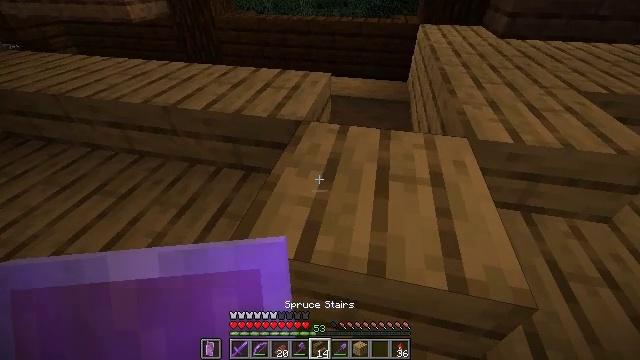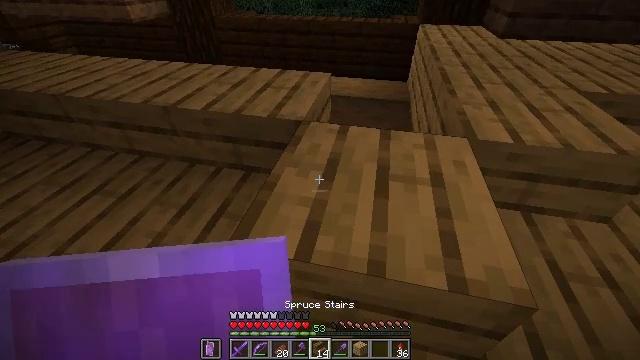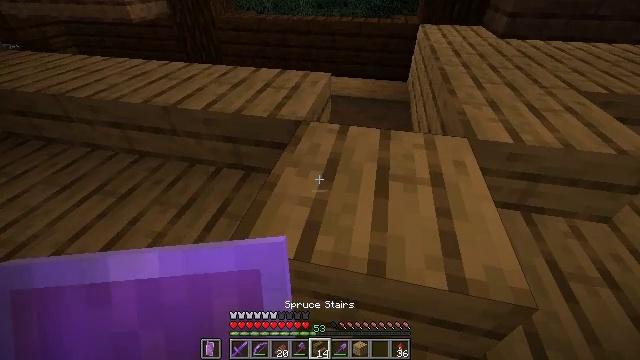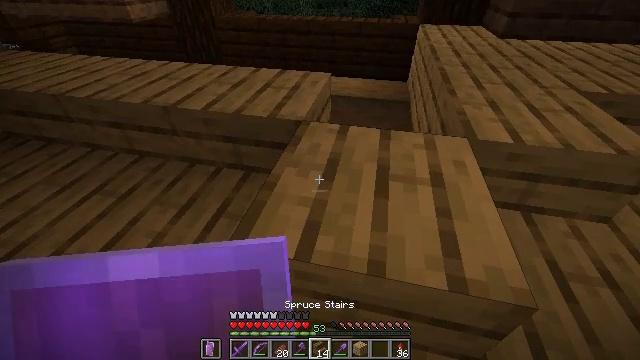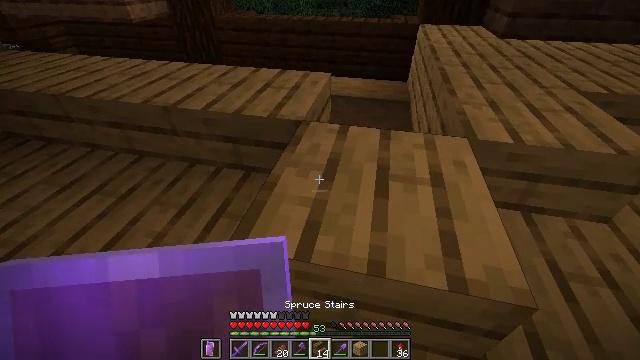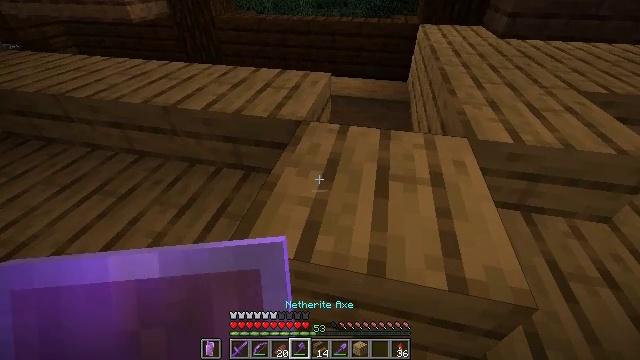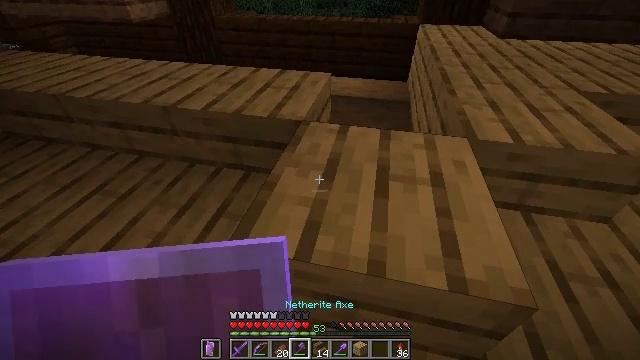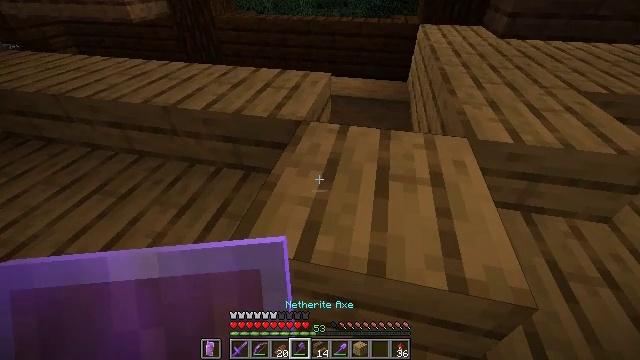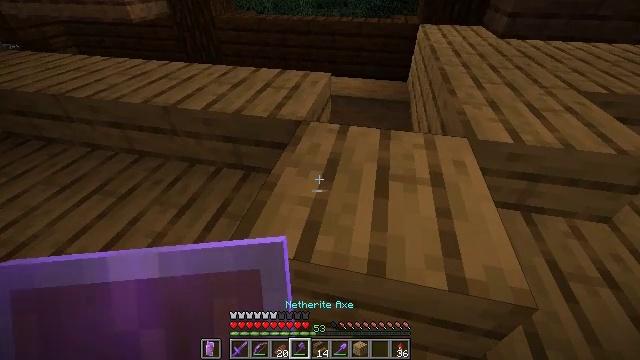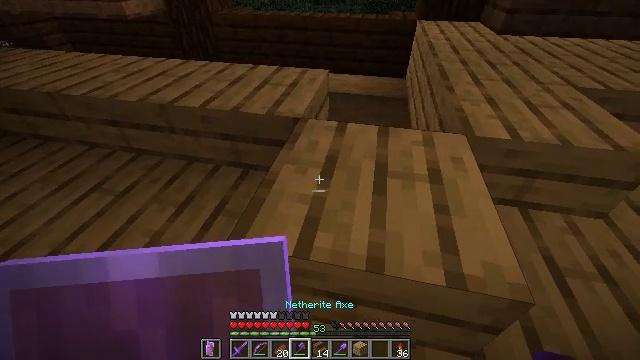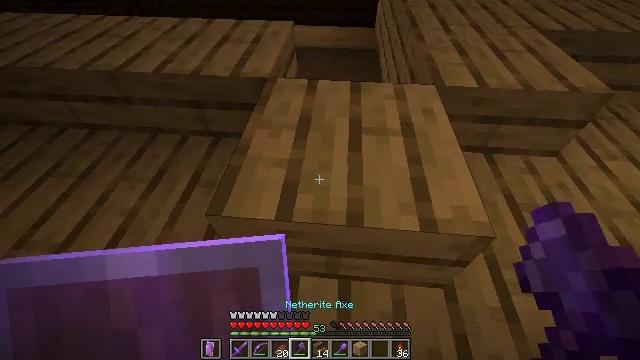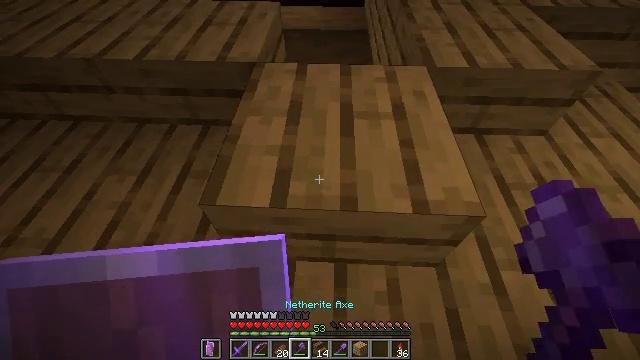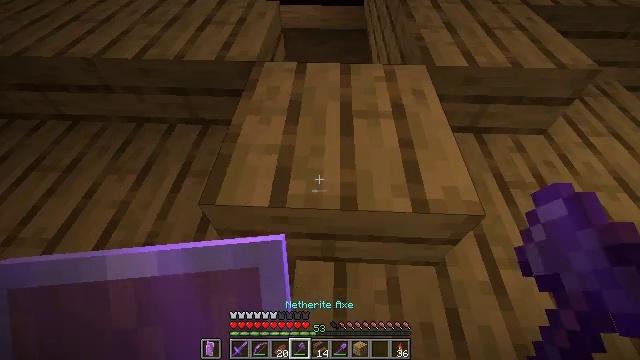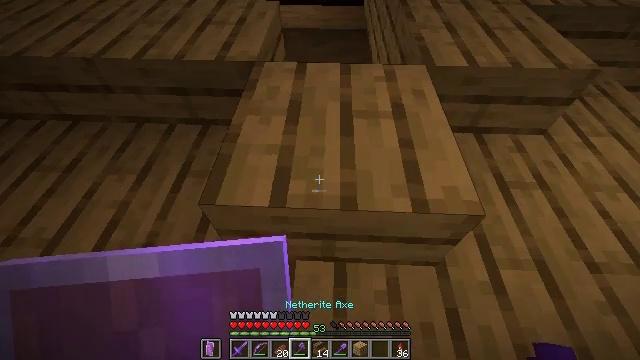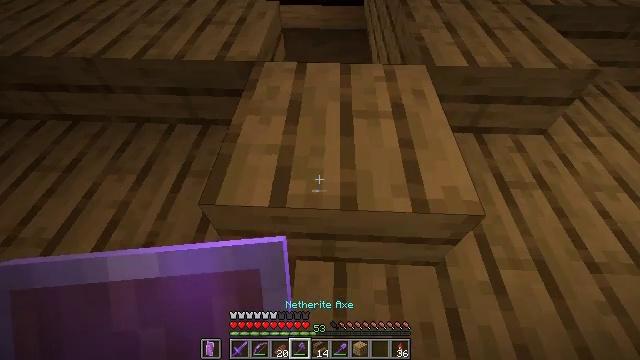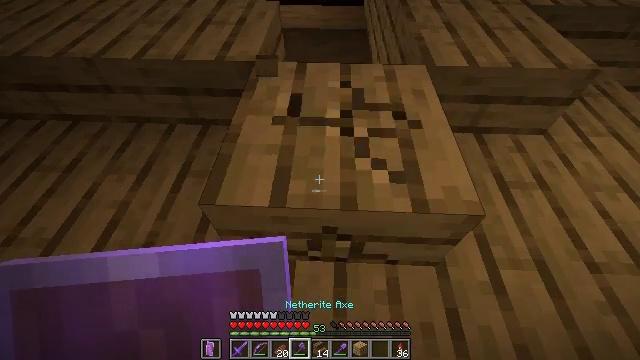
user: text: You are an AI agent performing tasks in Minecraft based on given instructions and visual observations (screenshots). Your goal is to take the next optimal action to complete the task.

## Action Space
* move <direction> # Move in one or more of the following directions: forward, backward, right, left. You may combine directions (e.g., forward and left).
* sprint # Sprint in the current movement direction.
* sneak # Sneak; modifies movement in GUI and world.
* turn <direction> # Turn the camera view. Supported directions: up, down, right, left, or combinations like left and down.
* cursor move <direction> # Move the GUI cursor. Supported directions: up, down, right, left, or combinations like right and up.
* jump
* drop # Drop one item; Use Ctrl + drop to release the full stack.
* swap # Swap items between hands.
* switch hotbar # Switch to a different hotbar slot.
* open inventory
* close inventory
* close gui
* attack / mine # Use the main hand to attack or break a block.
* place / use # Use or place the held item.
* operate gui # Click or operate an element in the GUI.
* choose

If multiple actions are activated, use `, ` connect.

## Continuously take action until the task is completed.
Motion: motion action
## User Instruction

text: Gather some oak planks.
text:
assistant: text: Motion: sneak
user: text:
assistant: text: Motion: sneak
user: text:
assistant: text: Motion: sneak
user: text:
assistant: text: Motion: sneak
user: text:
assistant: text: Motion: sneak
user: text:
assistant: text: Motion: sneak
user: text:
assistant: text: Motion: sneak
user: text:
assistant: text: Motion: sneak
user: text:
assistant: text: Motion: sneak
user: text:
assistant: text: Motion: sneak, turn right and down
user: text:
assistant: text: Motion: sneak, turn right and down
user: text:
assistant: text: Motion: sneak
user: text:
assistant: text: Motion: sneak
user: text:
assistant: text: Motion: sneak
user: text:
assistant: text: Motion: sneak, attack / mine
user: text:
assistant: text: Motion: sneak, attack / mine
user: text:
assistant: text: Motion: sneak, attack / mine
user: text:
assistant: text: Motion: sneak, attack / mine
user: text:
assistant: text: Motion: sneak
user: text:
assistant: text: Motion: move forward, sneak
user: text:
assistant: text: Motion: sneak